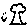
Label: tree